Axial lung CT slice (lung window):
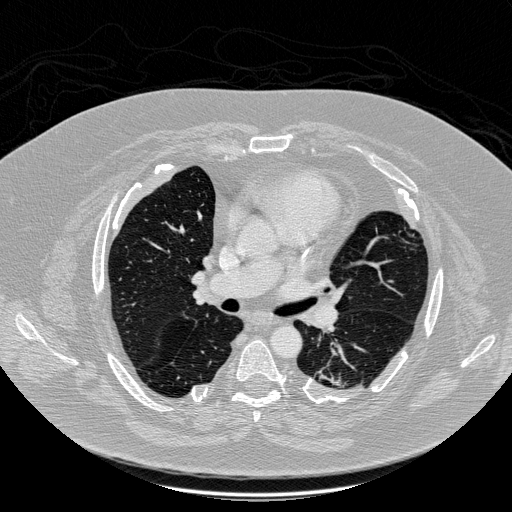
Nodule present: no